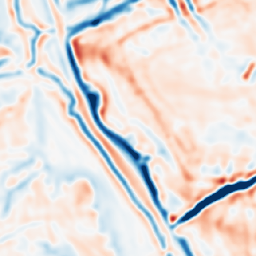
Category: multiscale
Decomposition family: dog
Decomposition parameters: sigma_low: 3
sigma_high: 5
Upsampling method: area
Upsampling parameters: scale: 4
Upsampling scale: 4